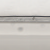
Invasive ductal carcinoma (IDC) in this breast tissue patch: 0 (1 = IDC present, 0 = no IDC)